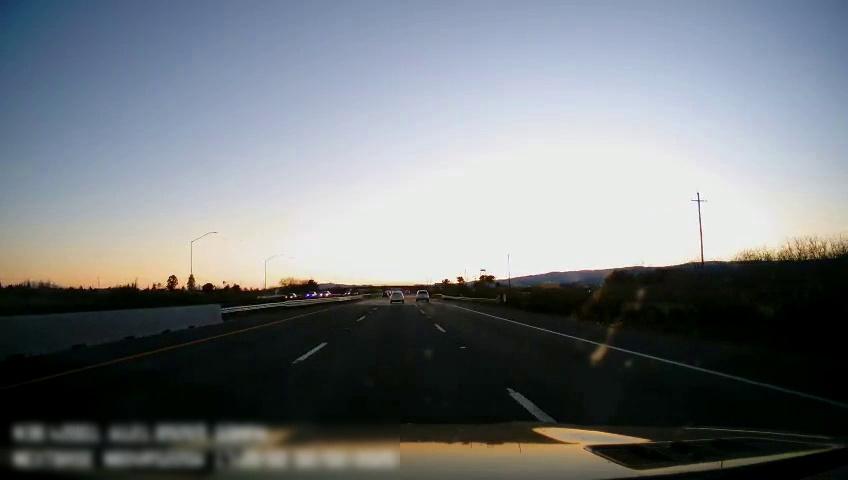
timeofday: Day
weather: Sunny
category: Drivable Space
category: Vehicles | Car
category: Vehicles | SUV
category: Vehicles | Car
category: Vehicles | Car
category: Vehicles | Truck
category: Lanes | Current Lane
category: Lanes | Current Lane
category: Lanes | Alternate Lane
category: Lanes | Alternate Lane